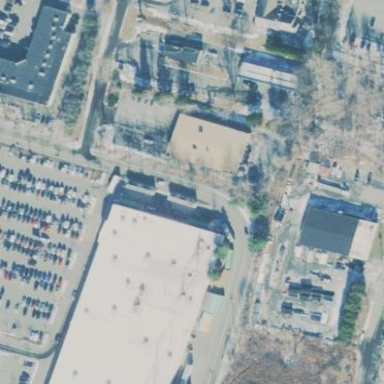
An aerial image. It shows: Retail building that houses department store.